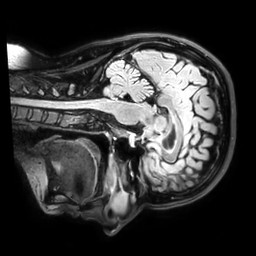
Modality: FLAIR
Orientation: sagittal
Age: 32
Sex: female
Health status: healthy
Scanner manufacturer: philips
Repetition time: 4.8 s
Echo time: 0.281 s